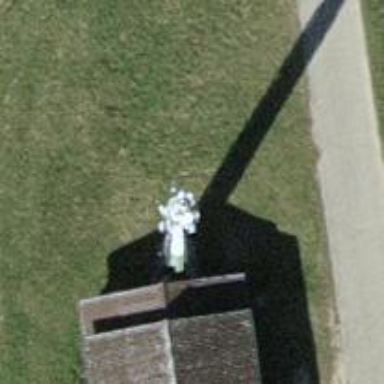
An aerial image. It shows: Mast tower used for communication.